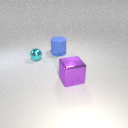
large purple metal cube to the right of small cyan metal sphere